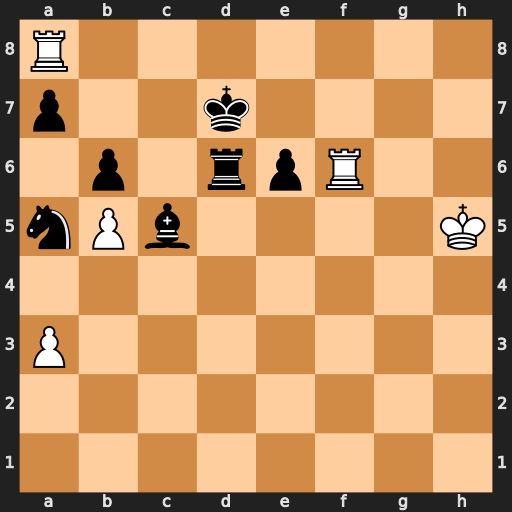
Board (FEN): R7/p2k4/1p1rpR2/nPb4K/8/P7/8/8
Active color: w
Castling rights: -
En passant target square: -
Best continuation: Rf7#